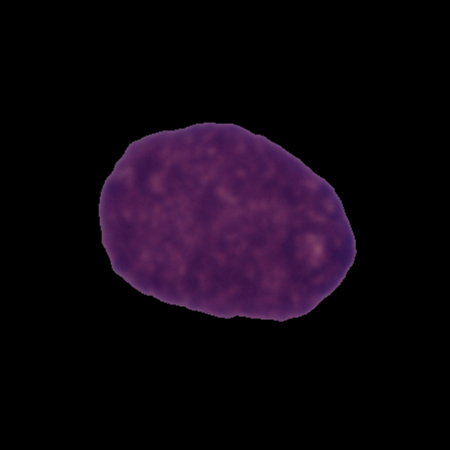
Label: healthy